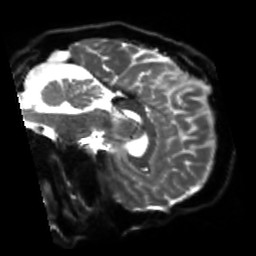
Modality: sbref
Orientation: sagittal
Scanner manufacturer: siemens
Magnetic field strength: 3 T
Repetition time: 4 s
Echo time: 0.0594 s